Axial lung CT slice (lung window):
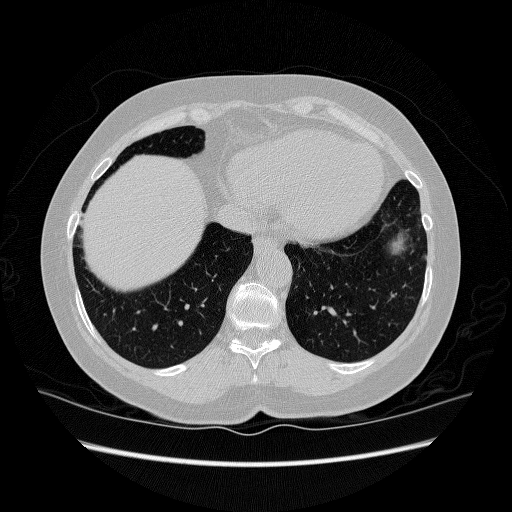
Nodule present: no